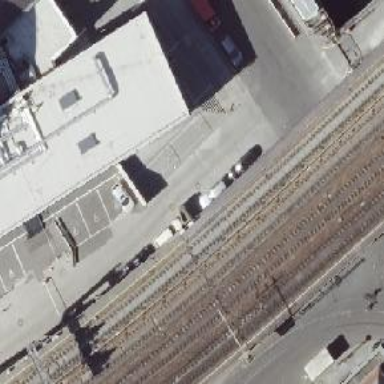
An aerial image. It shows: Bridge for electrified light rail. It has ballastless railway track.